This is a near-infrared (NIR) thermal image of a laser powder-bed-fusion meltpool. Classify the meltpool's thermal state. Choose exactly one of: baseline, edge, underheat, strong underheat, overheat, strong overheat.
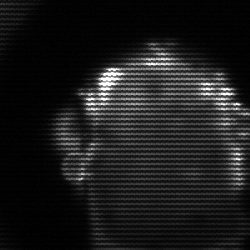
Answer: baseline